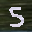
Label: 5